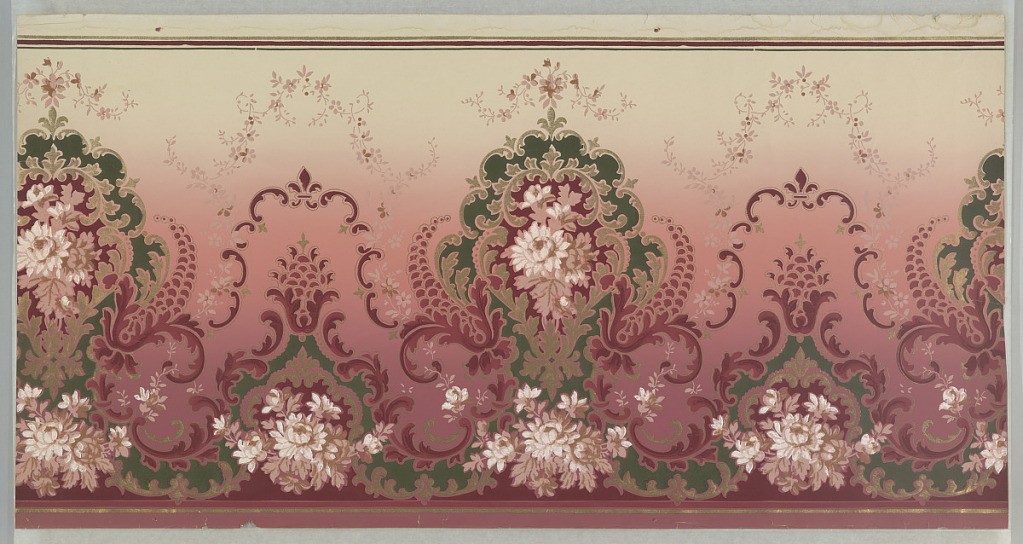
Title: Frieze
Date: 1905–1915
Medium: Machine-printed paper
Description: Tall floral bouquets in acanthus medallions across center of frieze. Band of smaller bouquets across lower edge. Background shades from light tan at the top to deep red at the bottom.